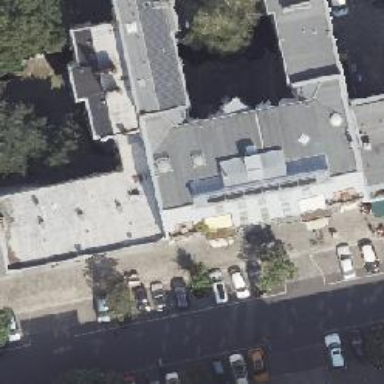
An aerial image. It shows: Furniture shop.